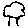
Label: tree